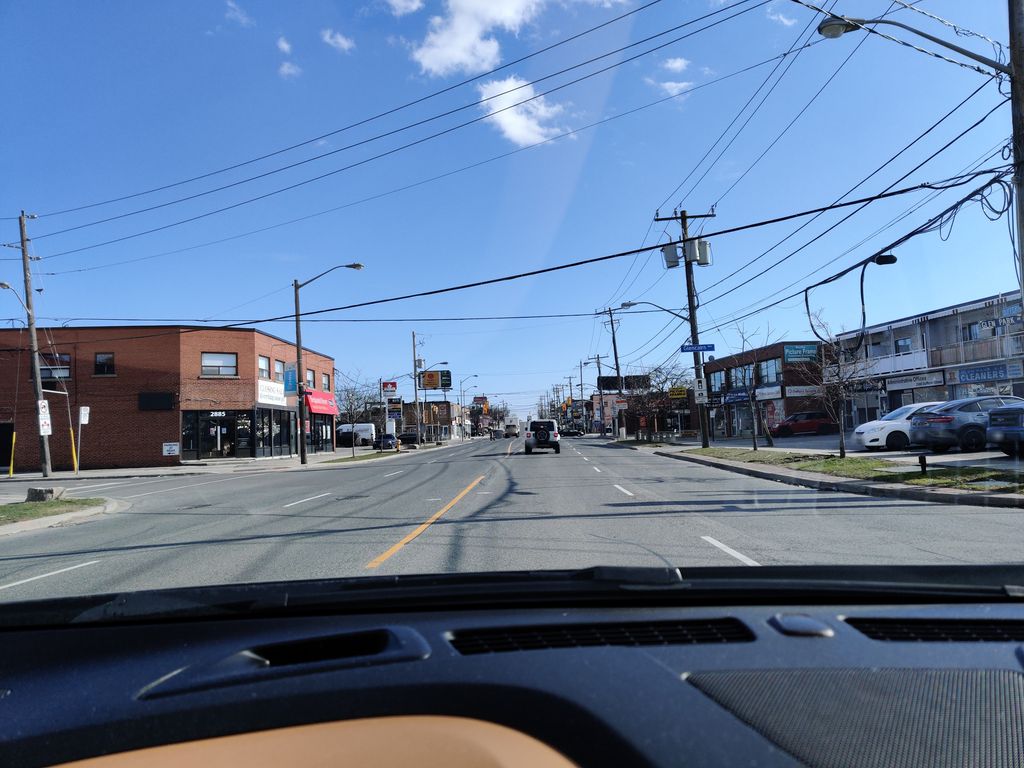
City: toronto